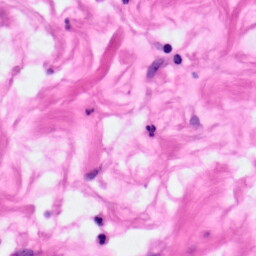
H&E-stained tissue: Pancreatic